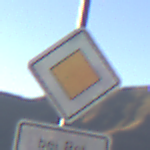
Verkehrszeichen: Vorfahrtsstrasse
Zusatzzeichen unten: HinweisDurchVerbaleAngabe5
Umgebung: Outdoor, Nature
Tageszeit: SunriseSunset
Wetter: Clear
Licht: Natural
Jahreszeit: NotSpecified
Kontrast: HighContrast